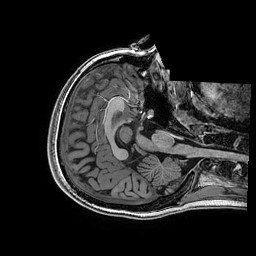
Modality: T1w
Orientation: axial
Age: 20
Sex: female
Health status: healthy